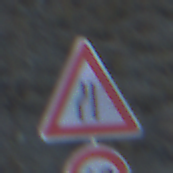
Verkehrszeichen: EinseitigVerengteFahrbahnLinks
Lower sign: Geschwindigkeit60
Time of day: SunriseSunset
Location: Outdoor (RoadRail)
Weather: Clear
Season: NotSpecified
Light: Natural